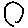
Label: circle